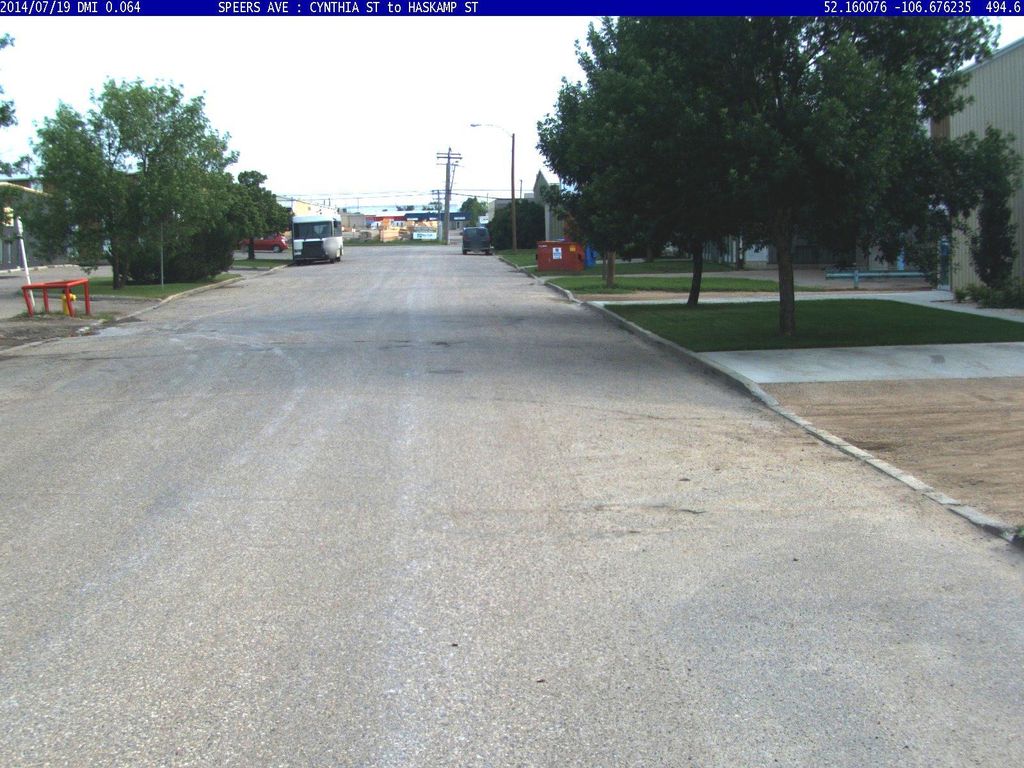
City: saskatoon